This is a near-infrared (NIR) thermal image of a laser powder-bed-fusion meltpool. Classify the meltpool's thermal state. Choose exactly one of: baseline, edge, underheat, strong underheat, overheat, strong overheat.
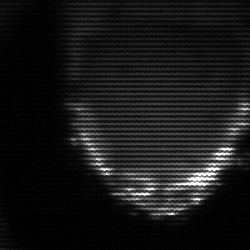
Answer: edge